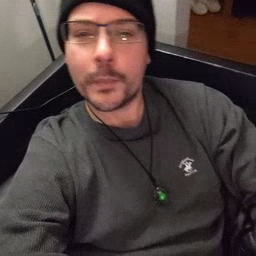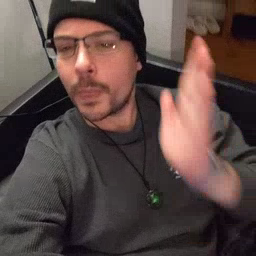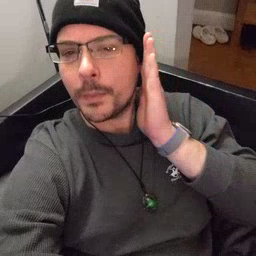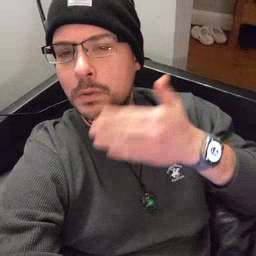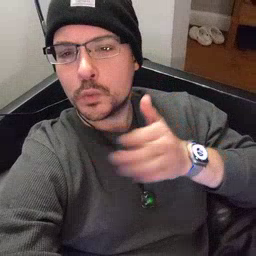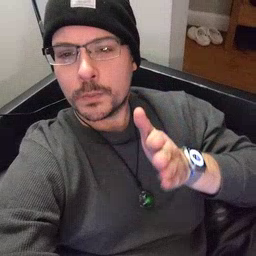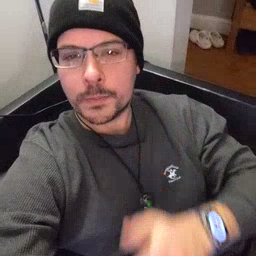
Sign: bedroom